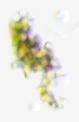
Label: Detritus